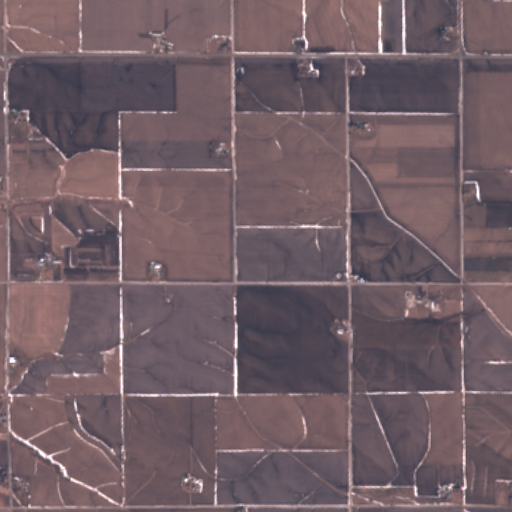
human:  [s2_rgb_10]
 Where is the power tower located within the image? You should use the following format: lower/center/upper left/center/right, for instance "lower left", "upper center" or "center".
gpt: The power tower is located in the lower of the image.
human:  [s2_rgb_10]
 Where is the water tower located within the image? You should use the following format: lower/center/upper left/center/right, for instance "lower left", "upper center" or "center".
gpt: The water tower is located in the center right of the image.
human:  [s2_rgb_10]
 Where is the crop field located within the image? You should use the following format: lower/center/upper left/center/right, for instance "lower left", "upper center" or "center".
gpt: There is no crop field in the image.